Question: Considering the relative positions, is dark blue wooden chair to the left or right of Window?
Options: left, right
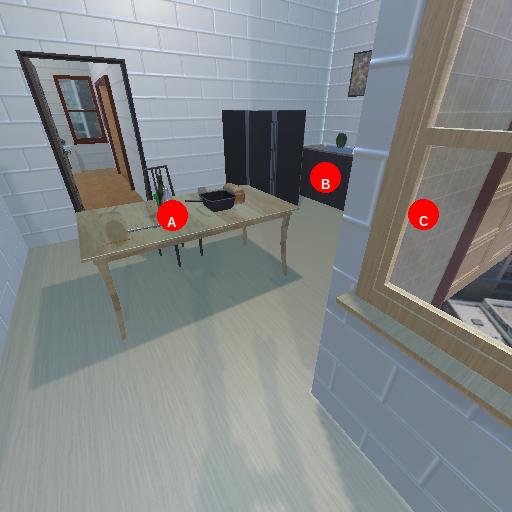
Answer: left